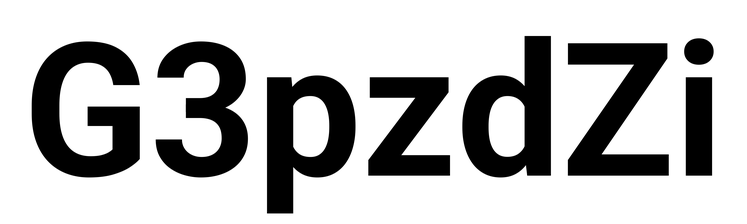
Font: Roboto_Bold